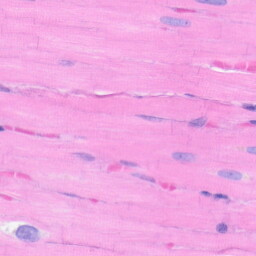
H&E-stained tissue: Heart